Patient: sex F, age 62
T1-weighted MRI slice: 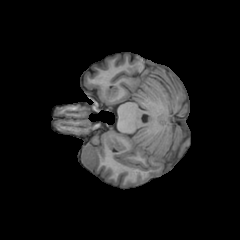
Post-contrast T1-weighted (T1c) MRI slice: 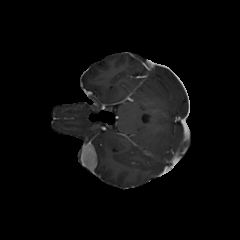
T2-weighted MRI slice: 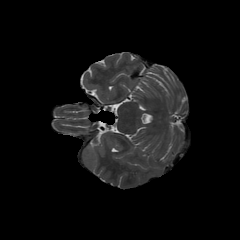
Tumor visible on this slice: no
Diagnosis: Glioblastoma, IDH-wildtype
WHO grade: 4